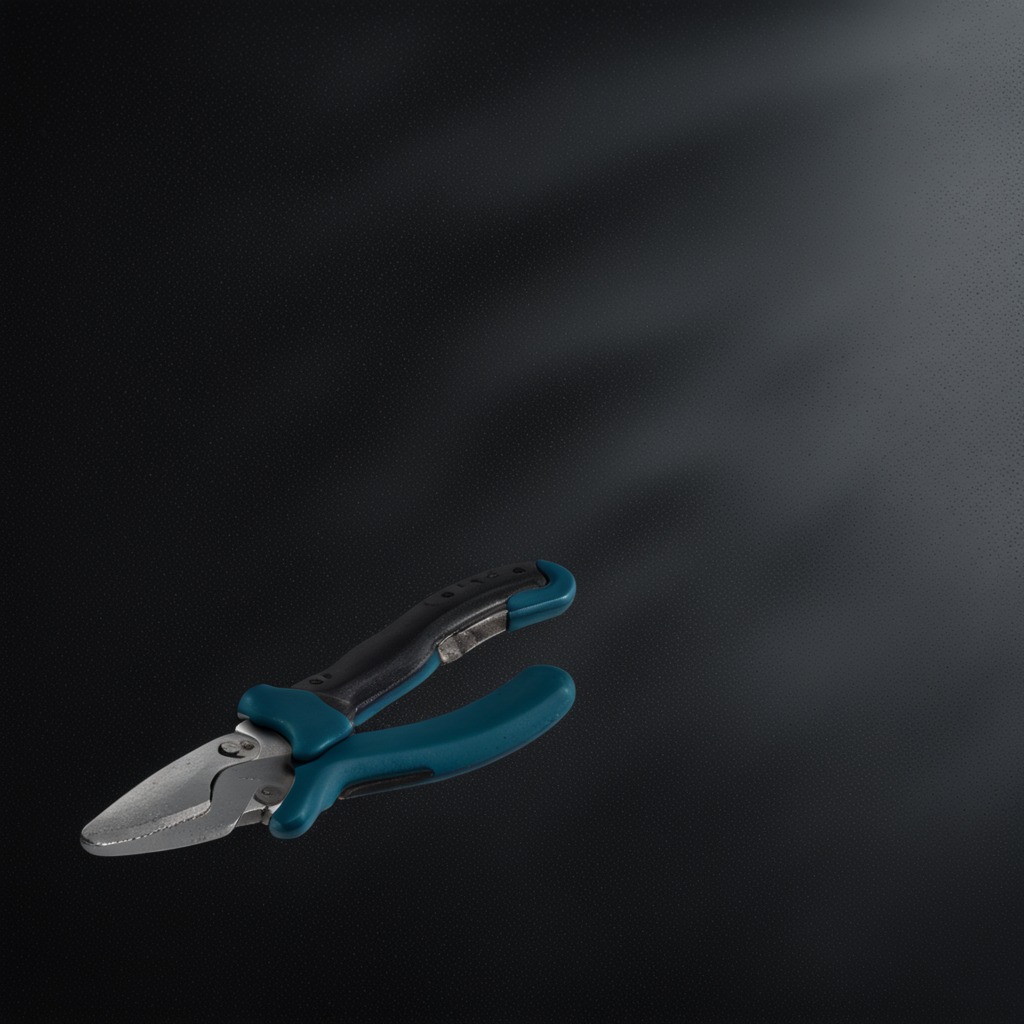
A plier is lying on a clean granite tabletop inside a workshop at night.